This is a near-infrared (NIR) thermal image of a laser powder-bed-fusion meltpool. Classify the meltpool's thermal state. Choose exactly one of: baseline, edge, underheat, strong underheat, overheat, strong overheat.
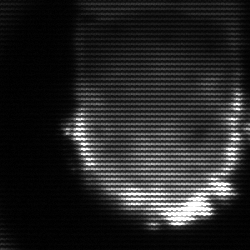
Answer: baseline